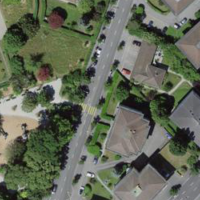
EUNIS habitat code: 54
Species observed at this site:
Taxus baccata